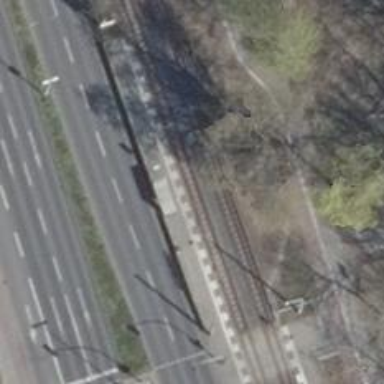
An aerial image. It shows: Tram stop.